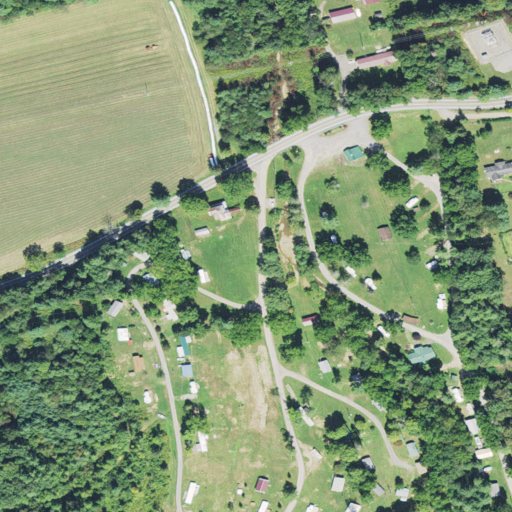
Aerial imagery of valley in West Virginia named Humphreys Draft containing pasture, open development, mixed forest, low intensity development, deciduous forest, medium intensity development, evergreen forest, and high intensity development